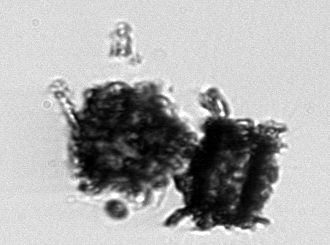
Label: Thalassiosira_TAG_external_detritus